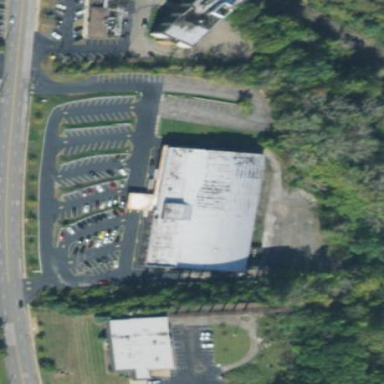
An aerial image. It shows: Building that houses bowling alley.